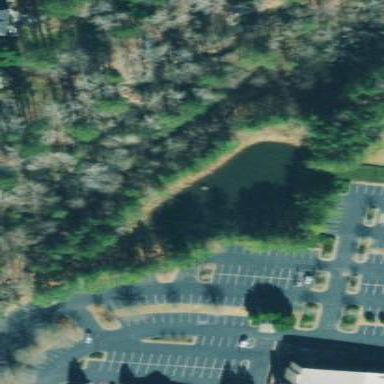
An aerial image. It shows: Detention basin with water.